Question: I added a recaptcha script on my Netsuite external form and it works on every browser except for Safari (using 5.1.7).
It gives this error:
"onSubmit (saveRecord) customform JS_EXCEPTION ReferenceError Can't find variable: onSubmit"
The code I'm using is below and the Safari error console doesn't give me anything. Any ideas?
'''
function onSubmit() {
var captchaChallenge = $('#recaptcha_challenge_field').val();
var captchaResponse = $('#recaptcha_response_field').val();
var isToBeSubmitted = true;
$.ajax({
url: CAPTCHA_VERIFICATION_SUITELET_URL + '&challenge=' + captchaChallenge + '&response=' + captchaResponse,
type: 'POST',
accepts: 'application/json',
dataType: 'json',
cache: false,
async: false
}).done(function (data) {
if (!data.status.isSuccess) {
alert('Captcha Verification Failed.');
Recaptcha.reload();
isToBeSubmitted = false;
}
});
return isToBeSubmitted;
}
'''
Images of script setup

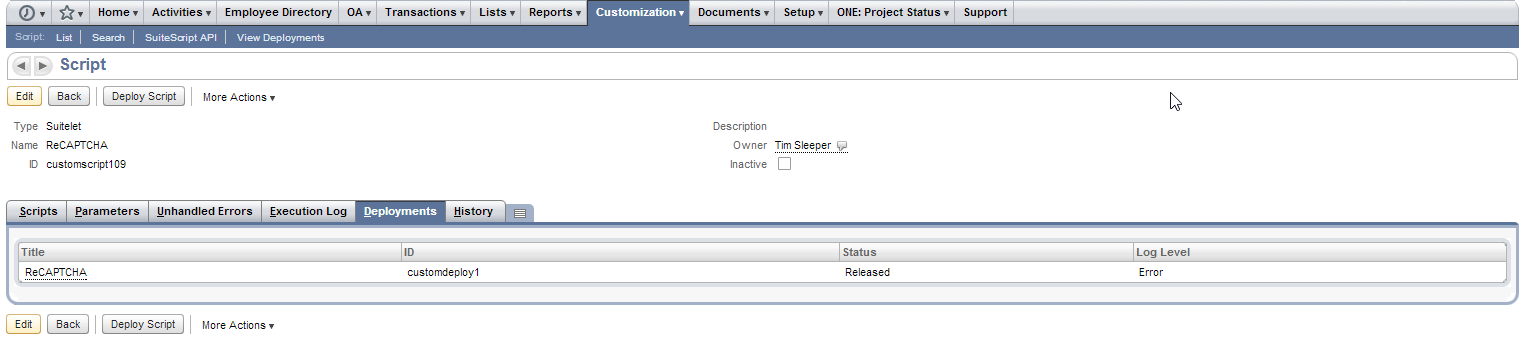
Answer: Finally figured out the issue. When I attach a script to the online customer form, I needed to make sure the checkbox "Available Without Login" is checked. Never saw it before, but I checked it and it solved the issue with Safari. Attached a picture for reference.